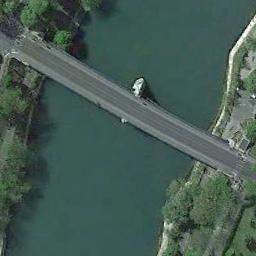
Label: bridge